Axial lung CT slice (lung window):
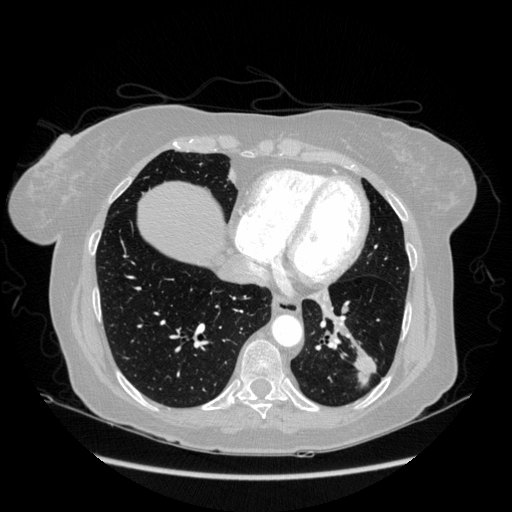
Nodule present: yes
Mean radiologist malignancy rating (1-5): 4.5